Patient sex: M
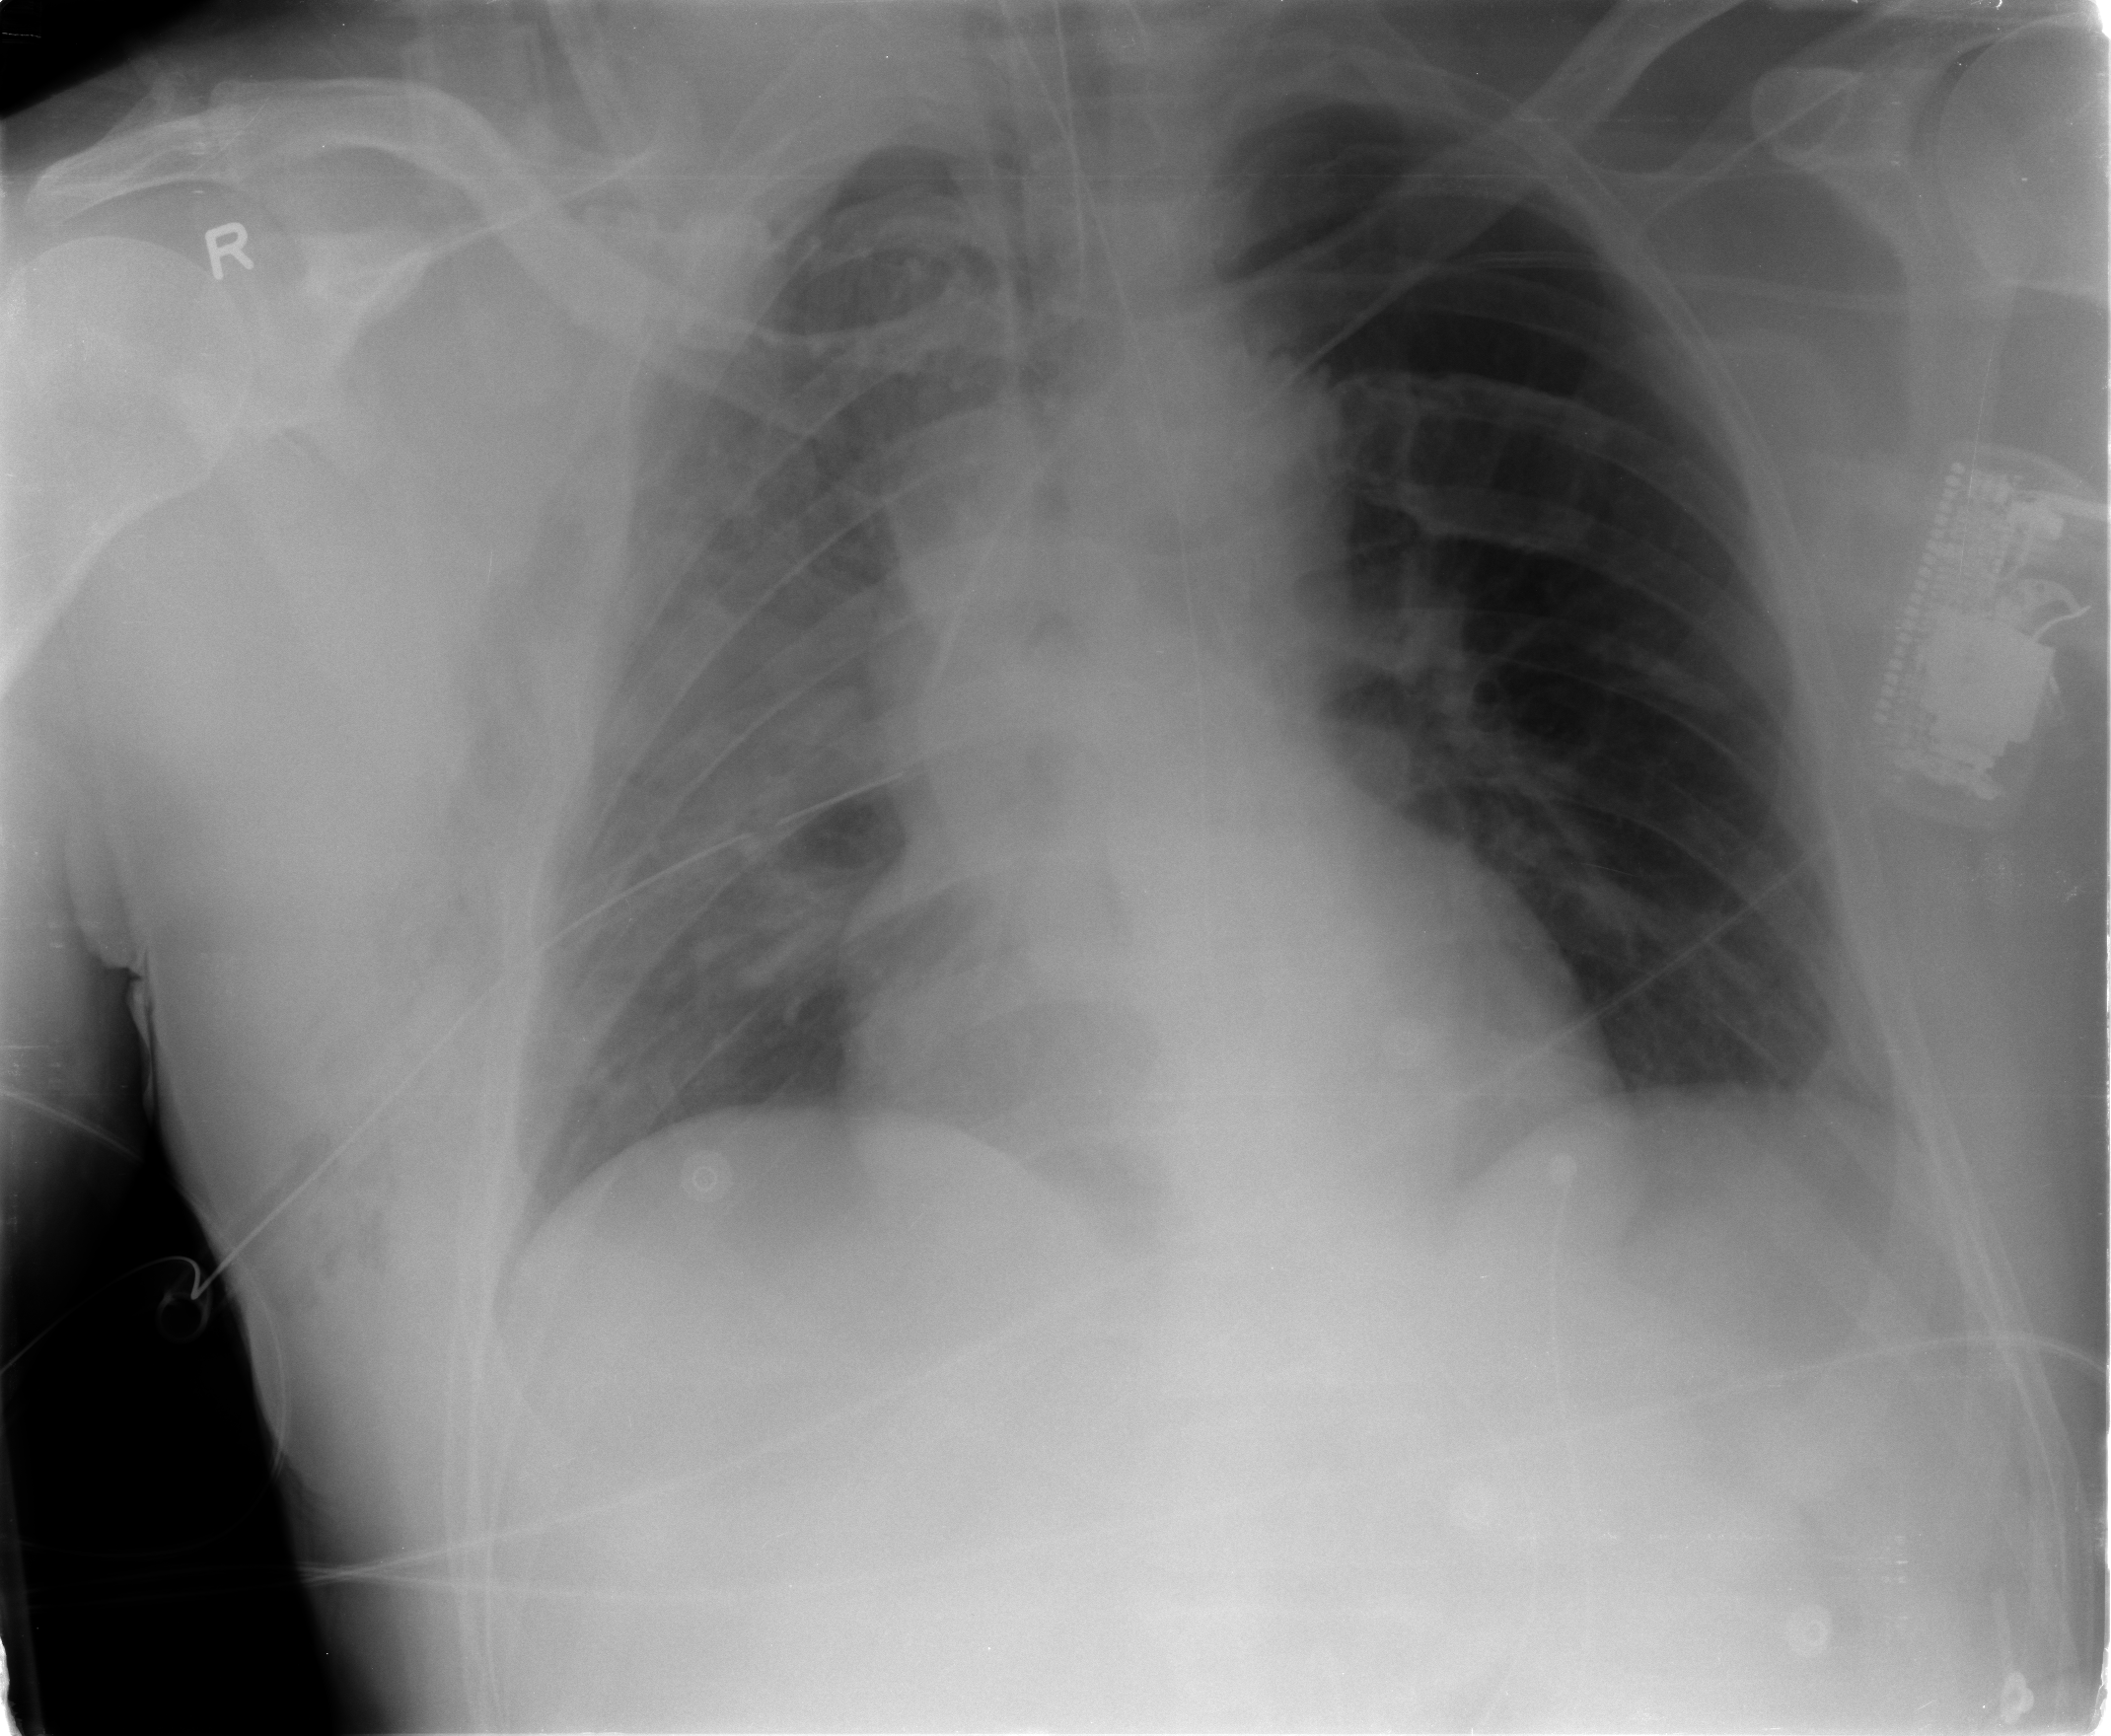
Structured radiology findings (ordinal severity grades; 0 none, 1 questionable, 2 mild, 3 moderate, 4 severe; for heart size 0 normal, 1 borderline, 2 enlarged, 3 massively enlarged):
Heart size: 0
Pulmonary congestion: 0
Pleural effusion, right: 0
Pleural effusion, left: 0
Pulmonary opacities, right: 1
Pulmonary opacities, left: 0
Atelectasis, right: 3
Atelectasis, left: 0